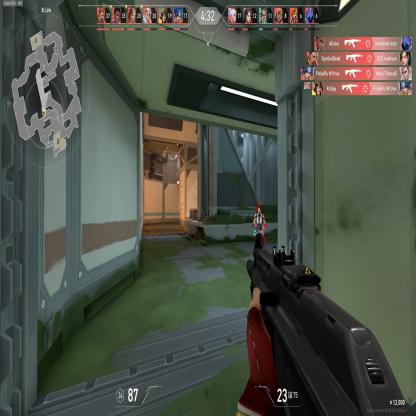
Label: enemy